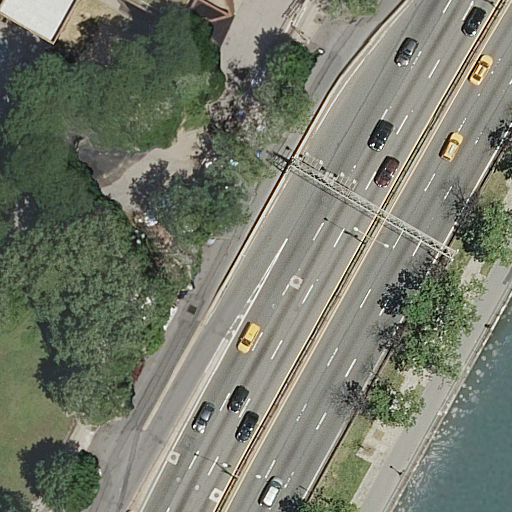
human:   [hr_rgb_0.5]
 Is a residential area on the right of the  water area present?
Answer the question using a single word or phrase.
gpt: no

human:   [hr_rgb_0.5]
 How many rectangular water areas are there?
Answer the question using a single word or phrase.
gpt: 1

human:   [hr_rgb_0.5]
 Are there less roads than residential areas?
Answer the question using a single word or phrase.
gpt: no

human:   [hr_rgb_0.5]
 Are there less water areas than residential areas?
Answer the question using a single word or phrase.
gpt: no

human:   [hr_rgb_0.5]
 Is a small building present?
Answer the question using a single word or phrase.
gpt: no

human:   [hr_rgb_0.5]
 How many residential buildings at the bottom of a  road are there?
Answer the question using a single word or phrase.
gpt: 0

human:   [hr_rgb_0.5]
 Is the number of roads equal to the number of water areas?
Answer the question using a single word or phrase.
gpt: no

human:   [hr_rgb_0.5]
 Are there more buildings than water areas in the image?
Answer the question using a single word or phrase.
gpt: no

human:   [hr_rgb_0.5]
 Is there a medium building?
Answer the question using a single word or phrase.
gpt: yes

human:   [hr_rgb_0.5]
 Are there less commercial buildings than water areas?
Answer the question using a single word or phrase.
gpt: yes

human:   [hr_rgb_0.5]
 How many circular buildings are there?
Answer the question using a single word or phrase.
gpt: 0

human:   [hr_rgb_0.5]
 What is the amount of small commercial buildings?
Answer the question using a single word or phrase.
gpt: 0

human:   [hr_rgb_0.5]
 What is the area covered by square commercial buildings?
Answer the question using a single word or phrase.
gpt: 0m2

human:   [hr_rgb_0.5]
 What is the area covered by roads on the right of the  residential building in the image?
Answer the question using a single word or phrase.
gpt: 0m2

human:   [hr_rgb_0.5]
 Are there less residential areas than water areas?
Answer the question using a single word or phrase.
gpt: no

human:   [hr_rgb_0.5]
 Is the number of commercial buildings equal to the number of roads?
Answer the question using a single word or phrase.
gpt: no

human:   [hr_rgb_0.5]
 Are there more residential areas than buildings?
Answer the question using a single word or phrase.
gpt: no

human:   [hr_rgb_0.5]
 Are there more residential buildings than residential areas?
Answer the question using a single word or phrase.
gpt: no

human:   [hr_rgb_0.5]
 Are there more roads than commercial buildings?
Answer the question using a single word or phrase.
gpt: yes

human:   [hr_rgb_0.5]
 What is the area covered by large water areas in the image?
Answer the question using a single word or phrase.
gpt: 500m2

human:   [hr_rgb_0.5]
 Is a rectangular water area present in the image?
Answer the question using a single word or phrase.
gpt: yes

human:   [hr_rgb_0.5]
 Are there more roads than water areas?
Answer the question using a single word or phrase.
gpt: yes

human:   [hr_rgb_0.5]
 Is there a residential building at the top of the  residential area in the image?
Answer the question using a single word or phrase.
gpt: no

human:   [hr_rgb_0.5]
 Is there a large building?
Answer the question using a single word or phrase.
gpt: no

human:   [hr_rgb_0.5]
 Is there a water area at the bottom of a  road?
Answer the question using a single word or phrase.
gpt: yes

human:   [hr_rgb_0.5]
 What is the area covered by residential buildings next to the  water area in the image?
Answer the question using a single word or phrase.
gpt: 102m2

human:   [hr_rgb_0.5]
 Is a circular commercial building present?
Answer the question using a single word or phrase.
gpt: no

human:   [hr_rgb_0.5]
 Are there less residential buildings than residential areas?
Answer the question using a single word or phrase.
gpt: no

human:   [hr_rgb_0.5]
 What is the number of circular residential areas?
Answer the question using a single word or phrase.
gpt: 0

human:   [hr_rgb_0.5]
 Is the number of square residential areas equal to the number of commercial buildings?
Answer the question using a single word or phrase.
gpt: yes

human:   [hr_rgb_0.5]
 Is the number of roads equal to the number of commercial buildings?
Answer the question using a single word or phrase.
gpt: no

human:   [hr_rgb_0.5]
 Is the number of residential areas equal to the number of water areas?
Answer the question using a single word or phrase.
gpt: yes

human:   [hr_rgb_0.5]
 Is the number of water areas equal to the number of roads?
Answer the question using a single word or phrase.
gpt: no

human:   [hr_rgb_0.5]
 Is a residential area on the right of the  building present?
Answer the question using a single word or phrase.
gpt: no

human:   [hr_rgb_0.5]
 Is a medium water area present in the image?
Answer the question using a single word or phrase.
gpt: no

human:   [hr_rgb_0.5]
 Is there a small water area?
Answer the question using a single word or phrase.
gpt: no